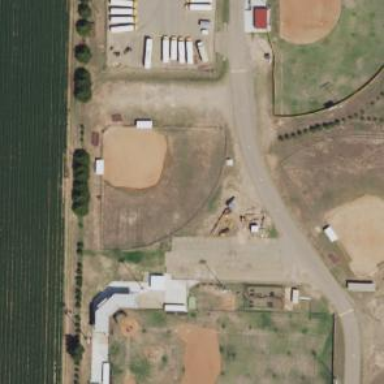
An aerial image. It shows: Softball pitch for leisure sports.